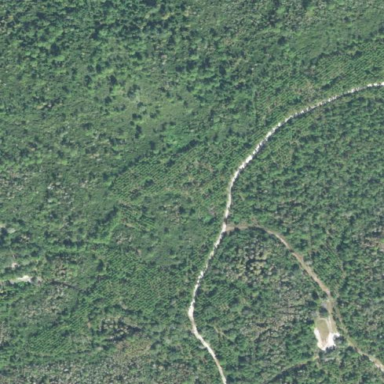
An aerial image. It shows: Forest dominated by needle-leaved trees.